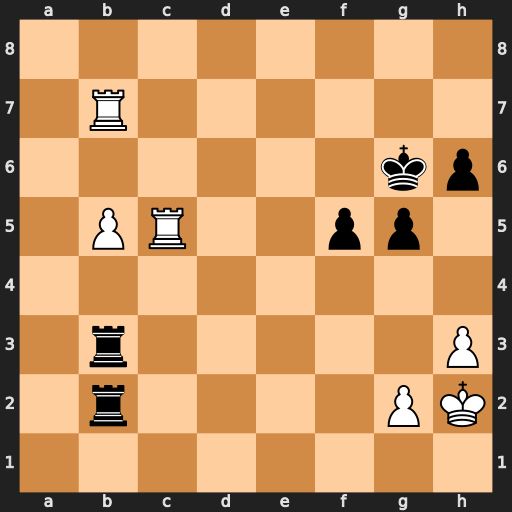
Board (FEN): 8/1R6/6kp/1PR2pp1/8/1r5P/1r4PK/8
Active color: w
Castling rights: -
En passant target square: -
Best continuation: Rb6+ Kh5 Rxf5 Rxg2+ Kxg2